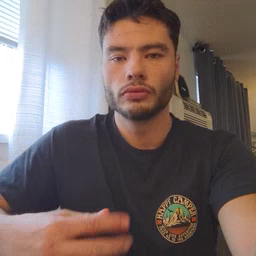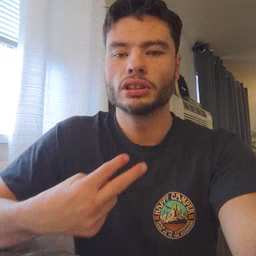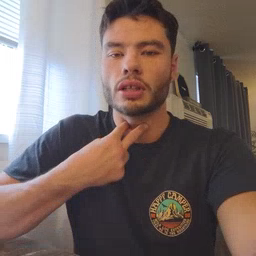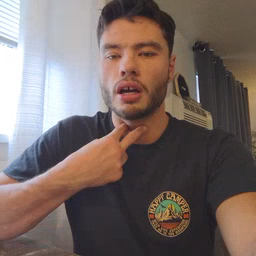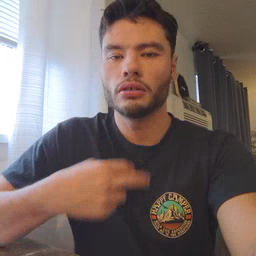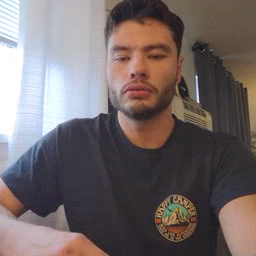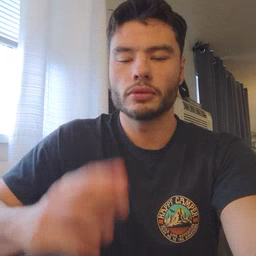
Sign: stuck